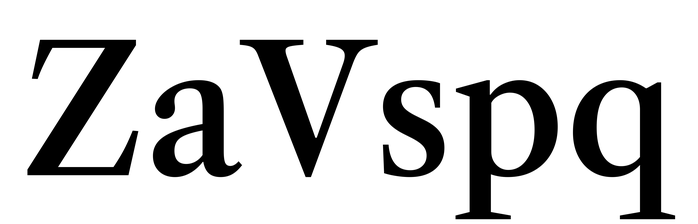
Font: LibreCaslonText_Medium